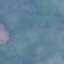
Land use / land cover class: Pasture